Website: apple
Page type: customer-info-address
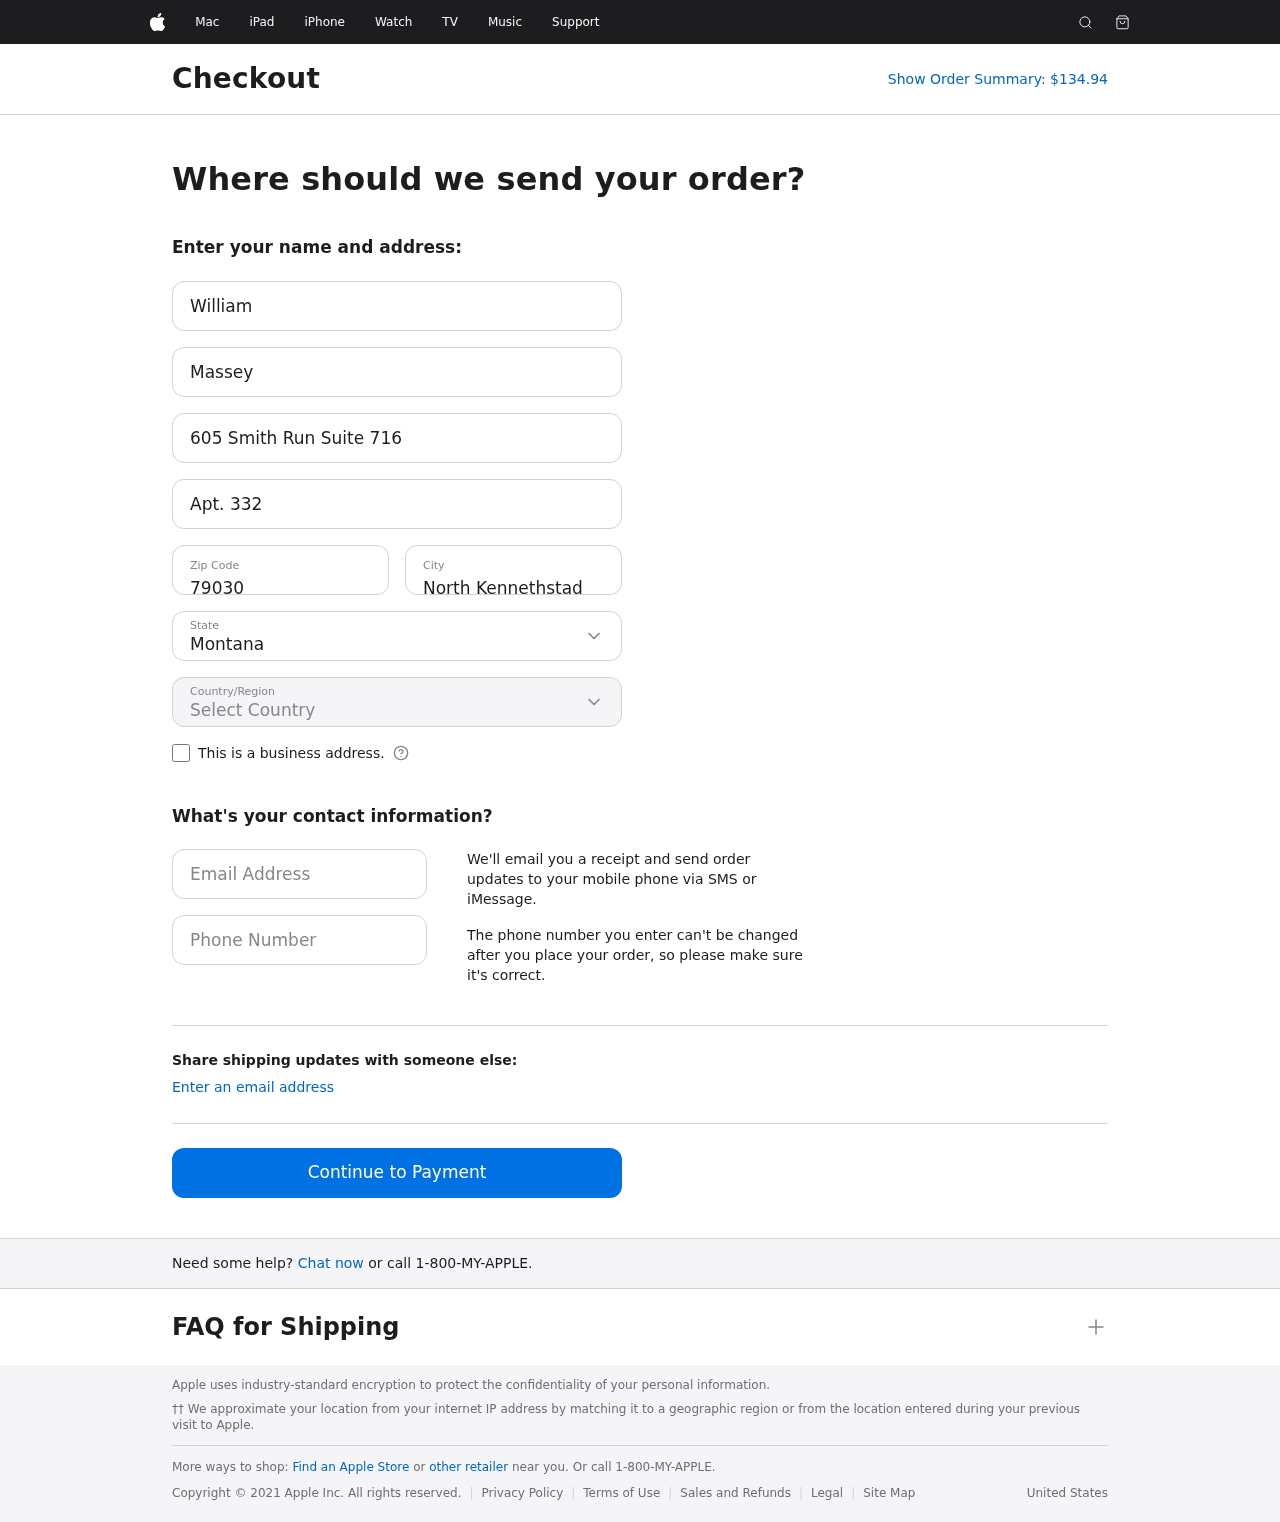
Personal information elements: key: PII_CITY
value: North Kennethstad
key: PII_COUNTRY
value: United States
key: PII_EMAIL
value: william_massey@hotmail.com
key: PII_FIRSTNAME
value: William
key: PII_LASTNAME
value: Massey
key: PII_PHONE
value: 8872262458
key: PII_POSTCODE
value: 79030
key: PII_STATE
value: Montana
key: PII_STREET
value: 605 Smith Run Suite 716
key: PII_STREET2
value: Apt. 332
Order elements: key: ORDER_TOTAL
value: Show Order Summary: $134.94